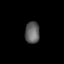
Tissue: lung
Cell type: Epithelial cells
Senescence score: 0.5562
Nuclear area (px): 313
Mean DAPI intensity: 95.754